Question: Before you downvote my question because you don't see any code (ridiculous reason to downvote), read it.
### The Problem
The problem is that even when I change my code and run it on my phone, it will run but the app won't have actually changed.
For example: if I used to have Toast that would say '"hello world"' in onCreate, but then I changed the text to '"should be updated"' and then ran it, the toast would still say '"hello world"'.
### What caused the problem
I updated my SDK Tools and then updated Eclipse. I updated all of my Android SDK tools that said needed an update in the SDK manager. Then, I did this to update eclipse: 'Help --> Install New Software...' then I clicked 'Add...', then entered 'ADT plugin' for the Name and 'https://dl-ssl.google.com/android/eclipse/' for the Location. Then I updated and restarted Eclipse or whatever.
Here is the screenshot of my workspace loading:

### What I've tried
- - -
I've read this and it doesn't help: <URL>
### What I could try
I could try reinstalling Eclipse from scratch, but then I'm worried that something stupid will happen with my app signatures and for some reason I won't be able to use my old projects just as they were. I'm also running eclipse through one of my old Titanium downloads. I don't use Titanium, but originally my Eclipse was downloading in a Titanium package. That might have some effect on how easy it would be to recover my old projects and get them working.
---
It really just seems like this Eclipse is buggy. I don't know what version I had beforehand, but it wasn't very old. Right now I'm not even sure what version I have. I thought I was getting 22.0 or something, but the screenshot shows 21.0.1-543035.
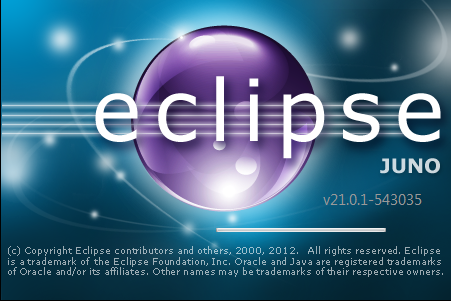
Answer: Go into the SDK Manager and install the Android SDK Build-Tools in the Tools folder.
This is new to SDK revision 22. In the update text for rev 22 is this:
> * Changed the structure of the SDK by adding a new build tool SDK
Component, which is based on the existing platform-tools component.
This change decouples the build tools versions from the IDE versions,
allowing updates to the tools without requiring an IDE update.
Because of this update, the tool to build APK's was not included in your SDK update, since it is now a standalone item. As such, your APK would not have been updated, but would still install since it had an existing APK already built.